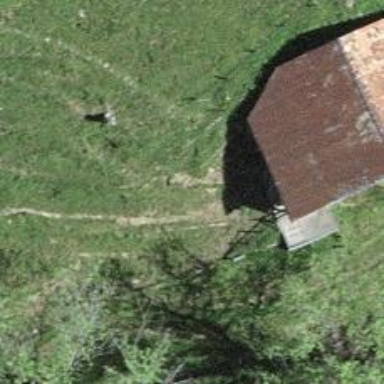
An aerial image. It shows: Path covered in grass.